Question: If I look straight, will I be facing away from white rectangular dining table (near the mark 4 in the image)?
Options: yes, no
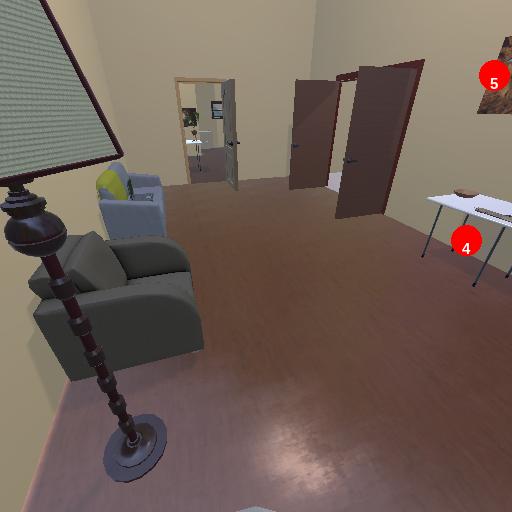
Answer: yes